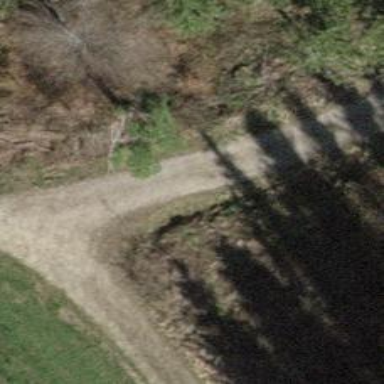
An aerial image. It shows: Gravel track with grade2 tracktype.